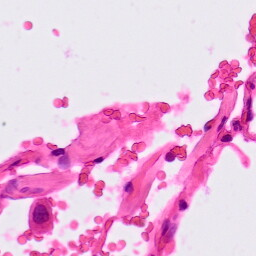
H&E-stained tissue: Lung